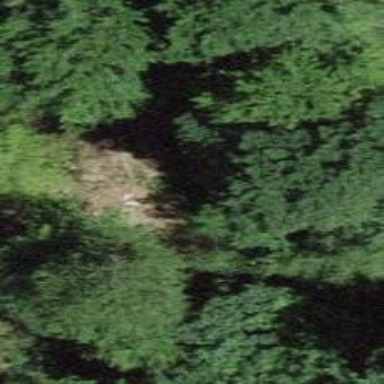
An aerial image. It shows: Cabin.